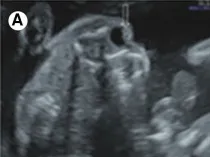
Central echogenicity of the lens (arrow) indicating congenital cataract at 23 WG.
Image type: radiology (mri)